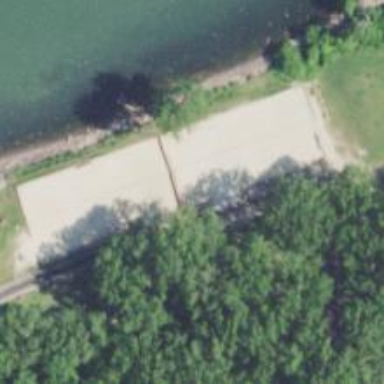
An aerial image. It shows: Sandy pitch designated for beach volleyball.